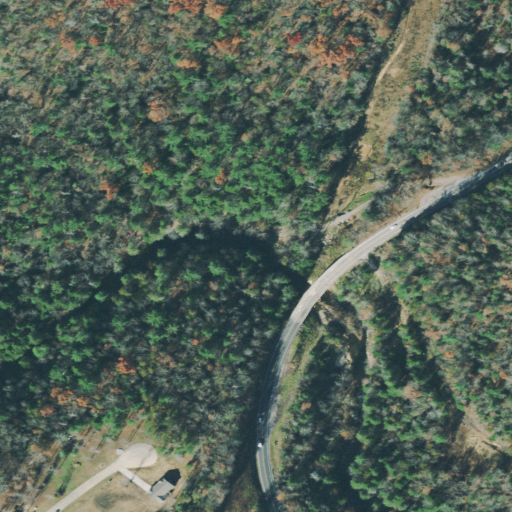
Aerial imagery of valley in Tennessee named Todd Hollow containing mixed forest, deciduous forest, low intensity development, evergreen forest, open development, and grassland